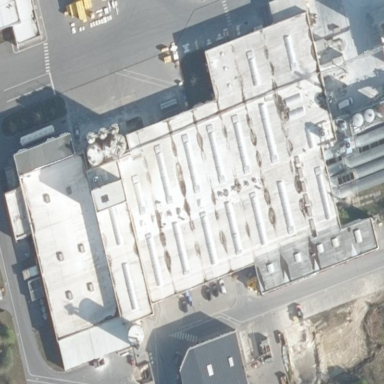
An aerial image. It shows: Industrial building.